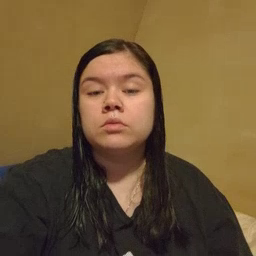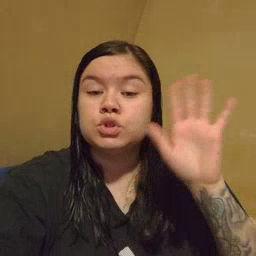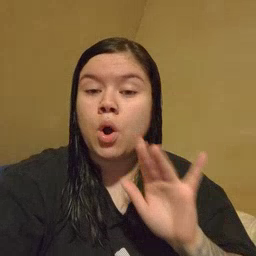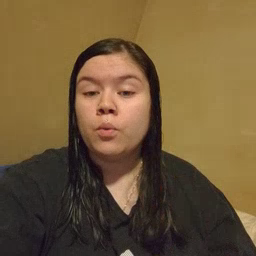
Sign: snow